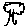
Label: tree